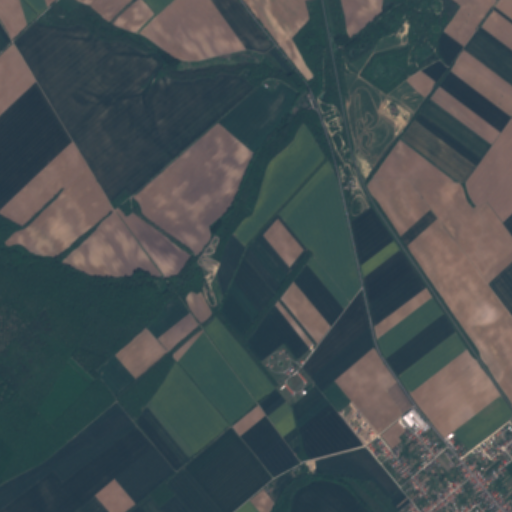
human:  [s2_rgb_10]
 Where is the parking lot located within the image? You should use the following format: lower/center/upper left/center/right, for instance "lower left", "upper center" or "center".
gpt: The parking lot is located in the lower right of the image.
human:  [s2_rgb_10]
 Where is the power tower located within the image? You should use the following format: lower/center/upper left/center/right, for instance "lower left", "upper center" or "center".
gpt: The power tower is located in the upper right of the image.
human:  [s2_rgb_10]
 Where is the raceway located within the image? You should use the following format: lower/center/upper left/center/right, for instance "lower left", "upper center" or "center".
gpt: The raceway is located in the upper right of the image.
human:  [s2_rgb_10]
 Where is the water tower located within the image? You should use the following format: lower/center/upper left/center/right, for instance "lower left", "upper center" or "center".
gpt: The water tower is located in the lower right of the image.
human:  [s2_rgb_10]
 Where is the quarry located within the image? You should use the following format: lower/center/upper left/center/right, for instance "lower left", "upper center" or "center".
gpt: There is no quarry in the image.